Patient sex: M
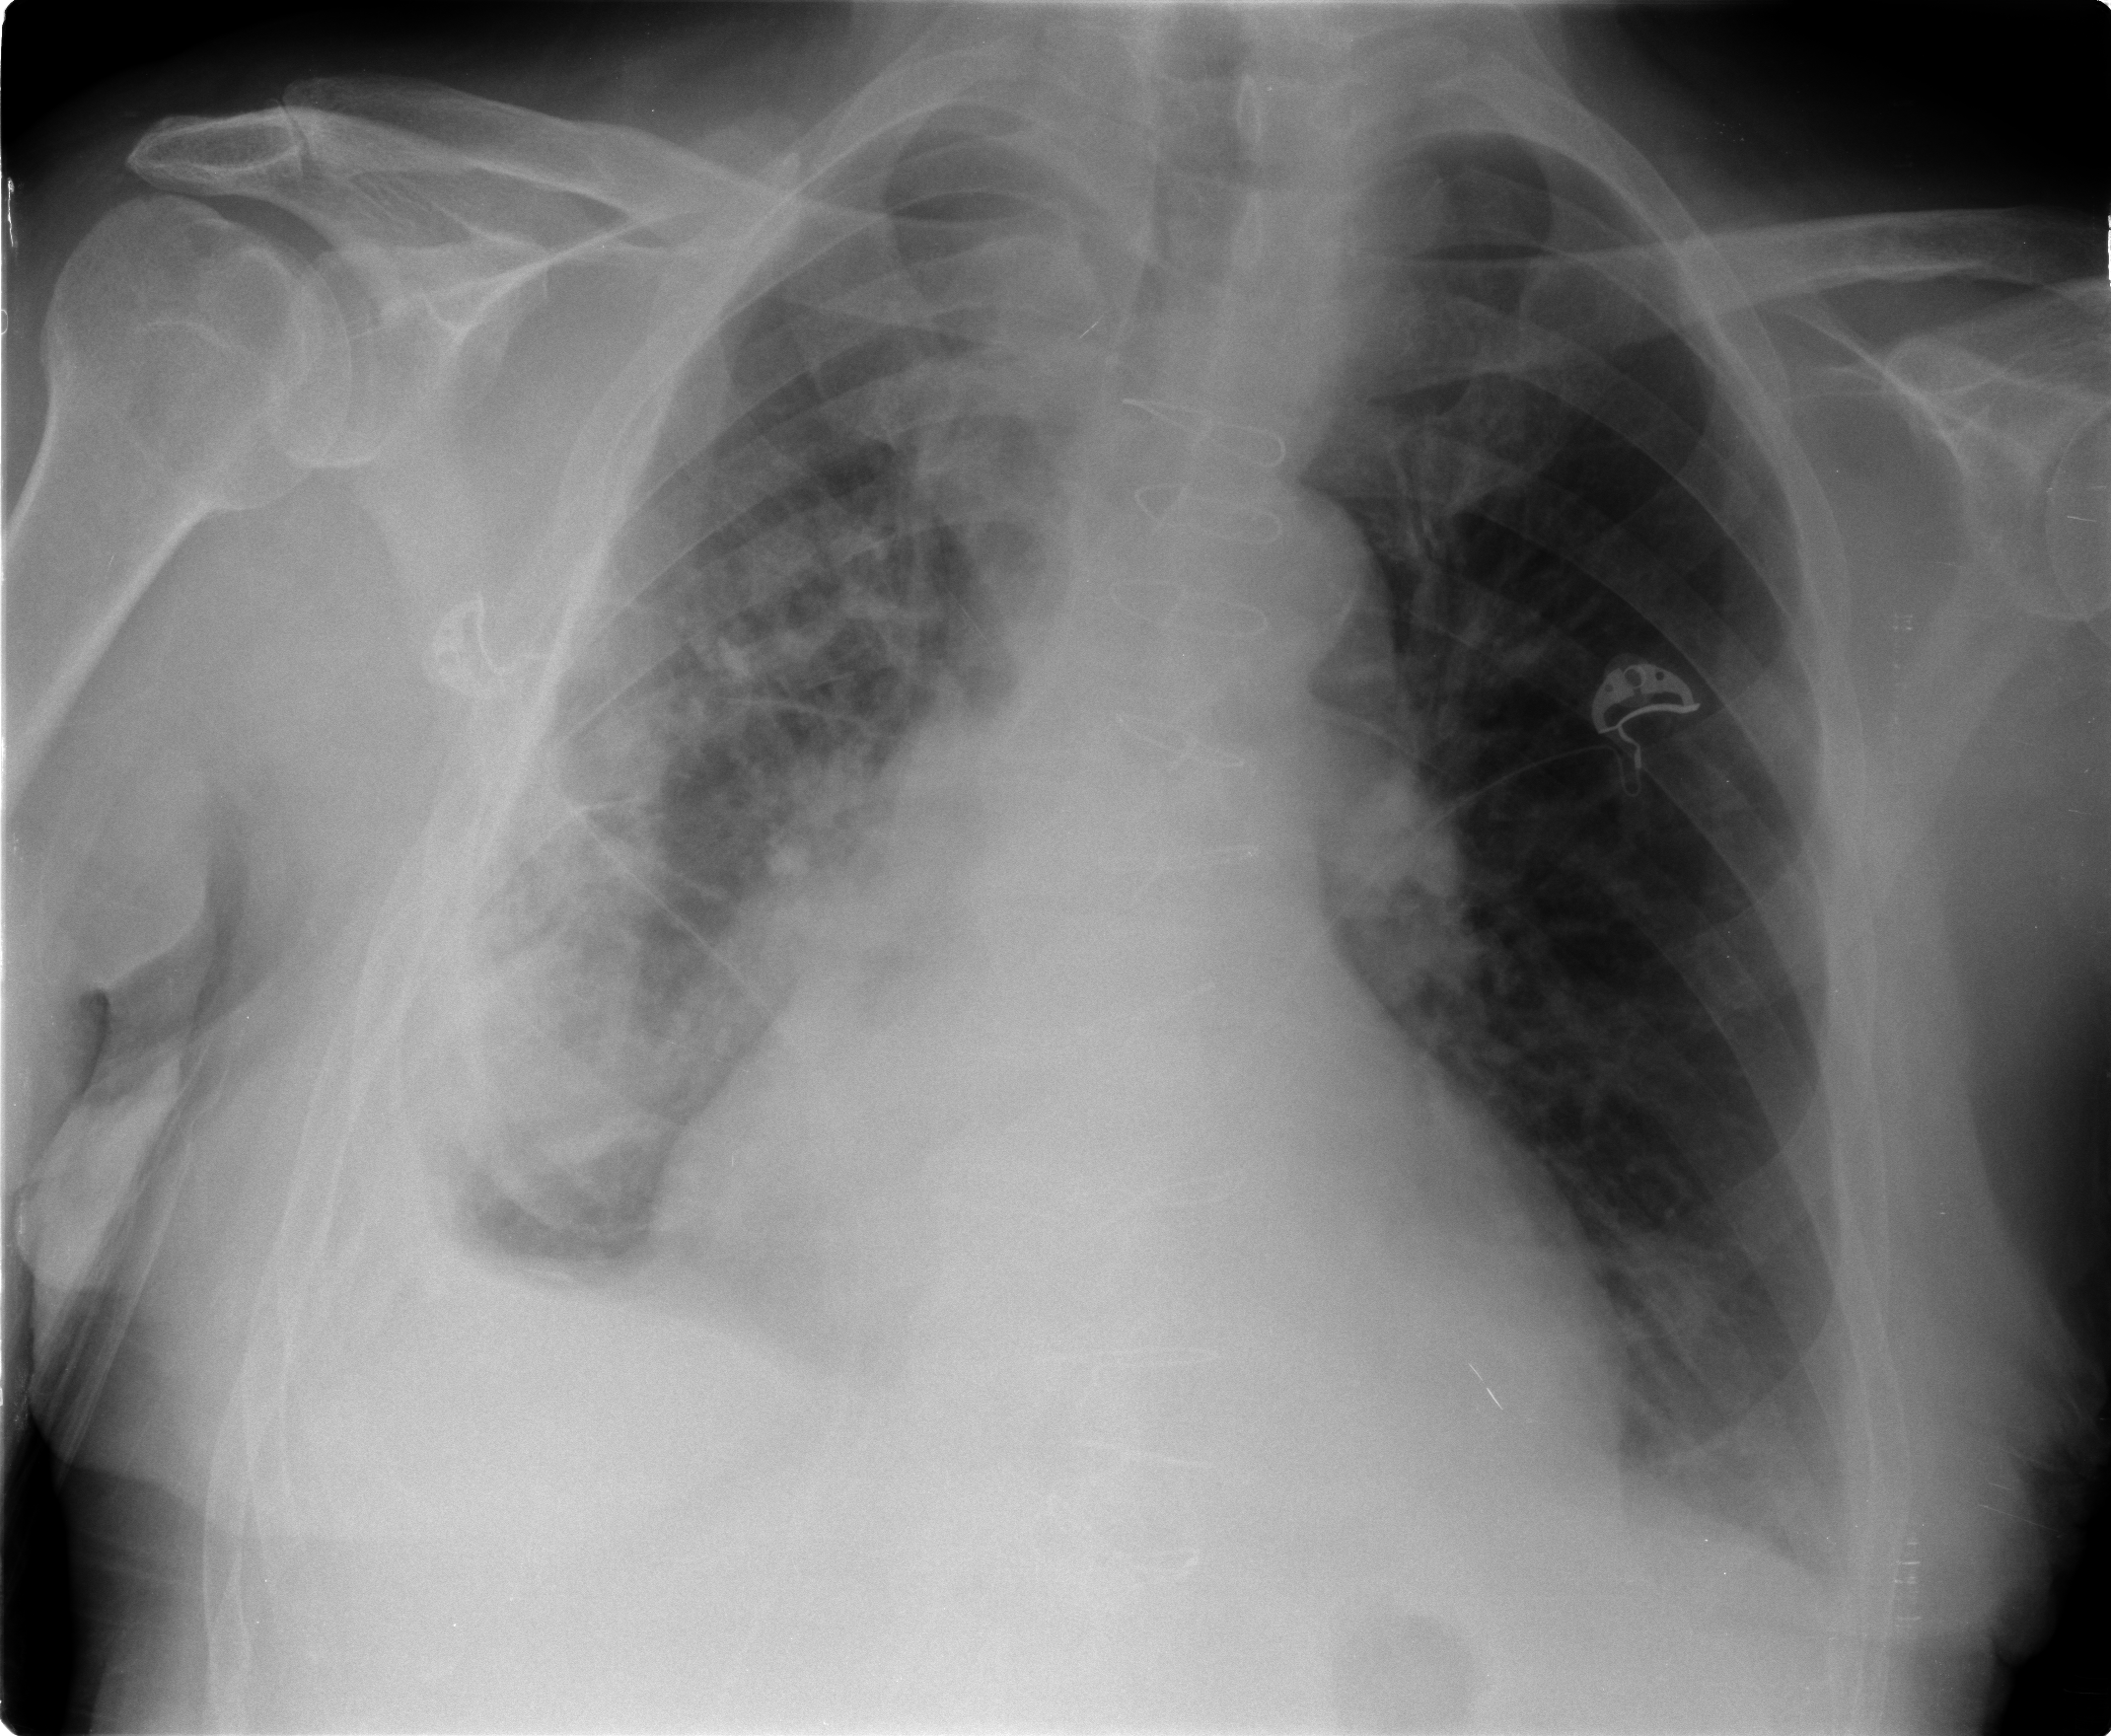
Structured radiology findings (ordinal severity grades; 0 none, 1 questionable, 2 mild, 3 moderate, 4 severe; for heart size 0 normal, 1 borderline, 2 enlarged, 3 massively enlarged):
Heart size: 2
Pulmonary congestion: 0
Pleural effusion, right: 2
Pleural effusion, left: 2
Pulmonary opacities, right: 3
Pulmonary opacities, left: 0
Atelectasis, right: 3
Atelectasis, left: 2